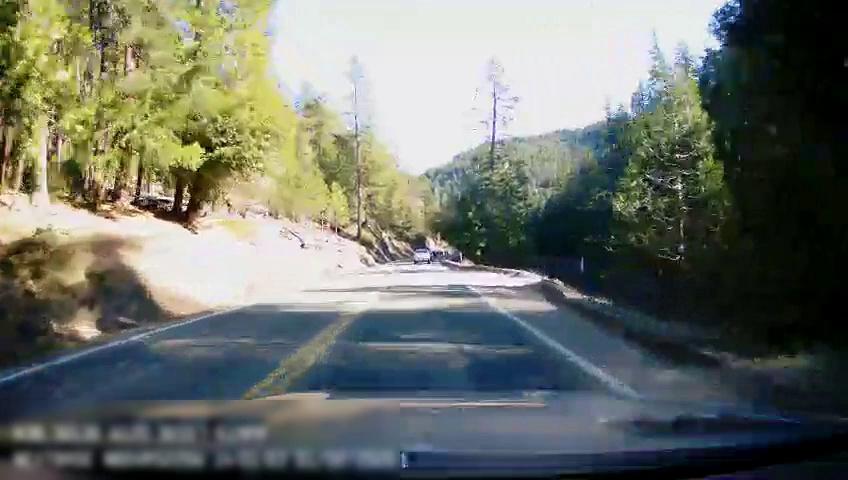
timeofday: Day
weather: Sunny
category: Drivable Space
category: Drivable Space
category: Vehicles | Truck
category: Lanes | Opposite Lane
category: Lanes | Current Lane
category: Lanes | Opposite Lane
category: Lanes | Current Lane